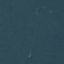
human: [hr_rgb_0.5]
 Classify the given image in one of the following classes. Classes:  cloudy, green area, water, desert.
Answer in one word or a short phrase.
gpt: green area